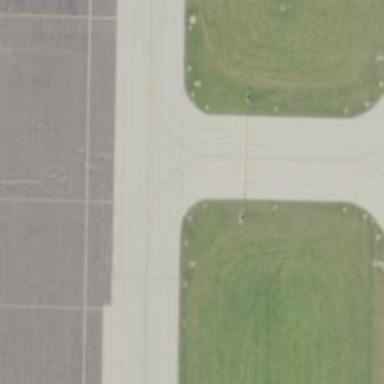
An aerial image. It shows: Image of taxiway at airport.